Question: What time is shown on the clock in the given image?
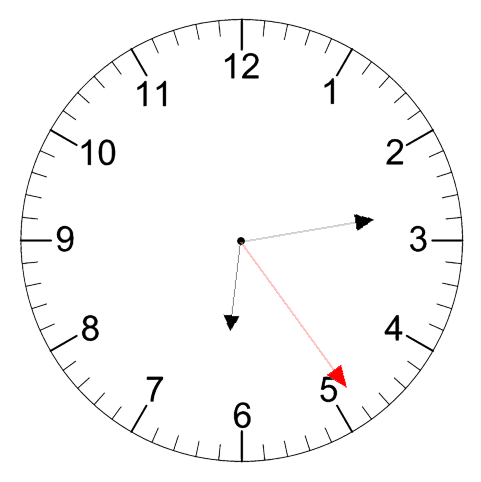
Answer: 06:13:24